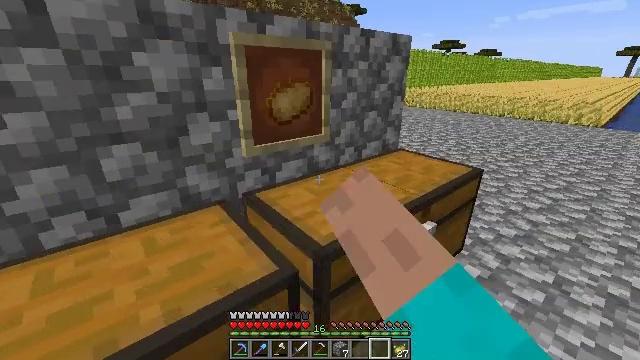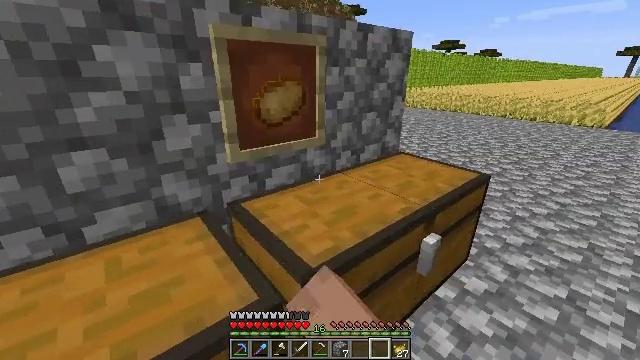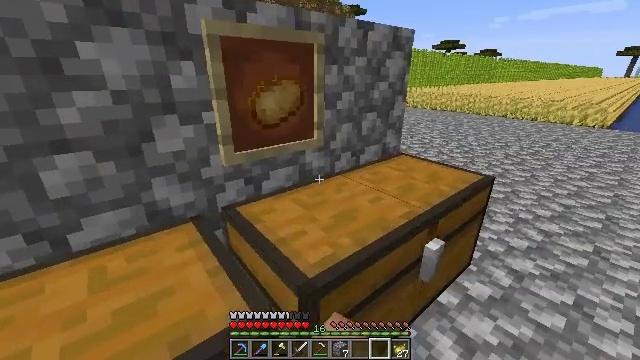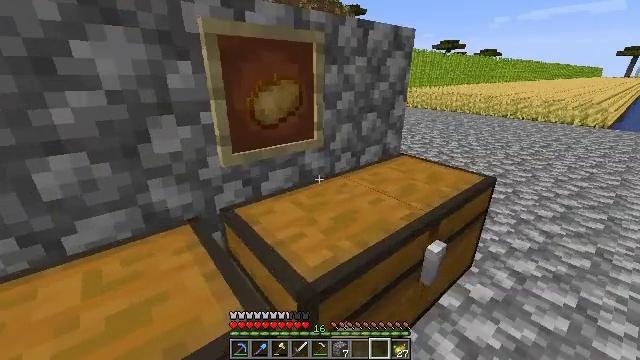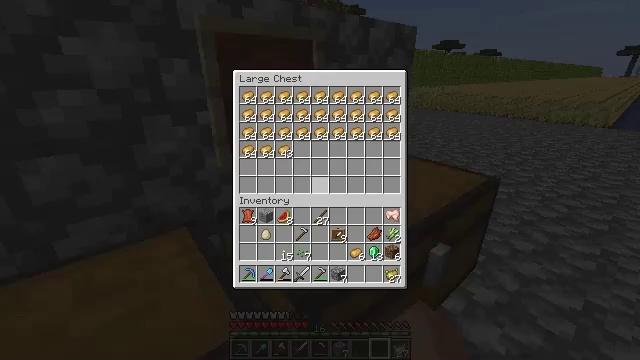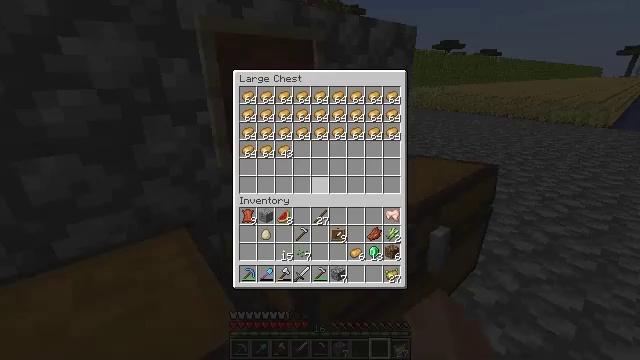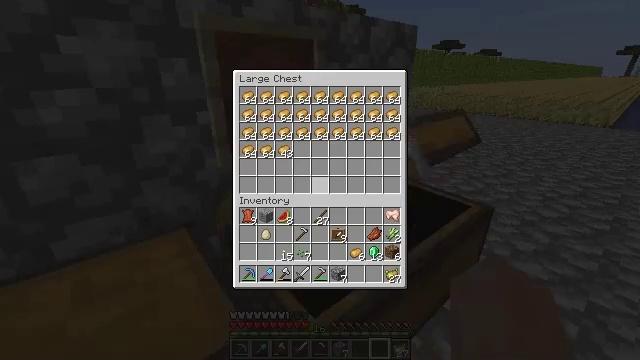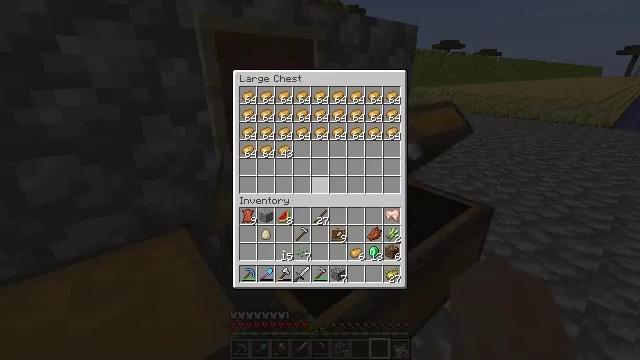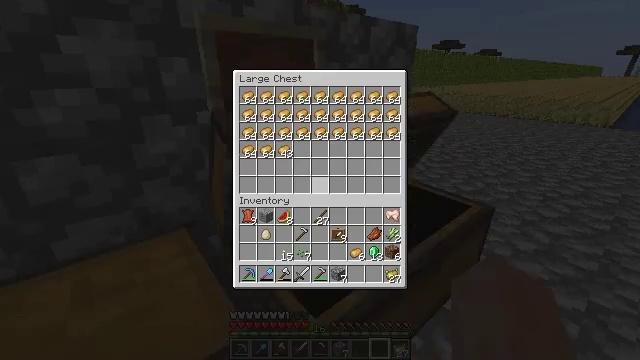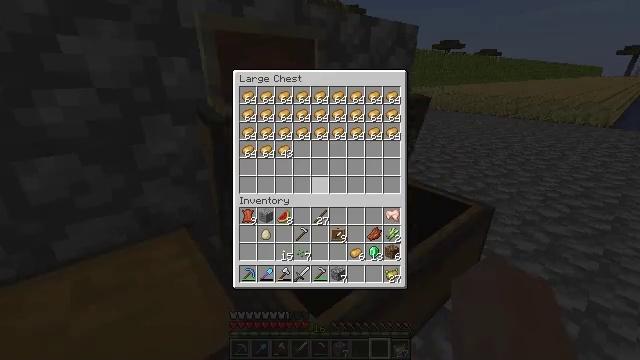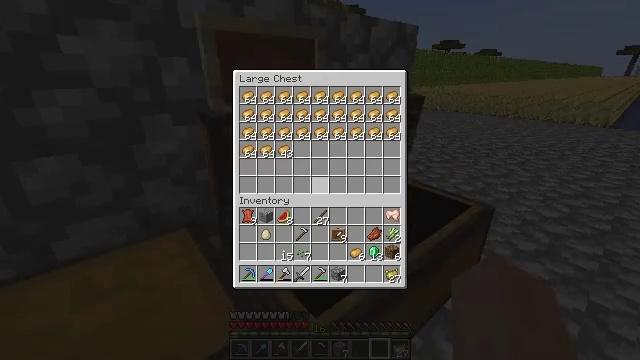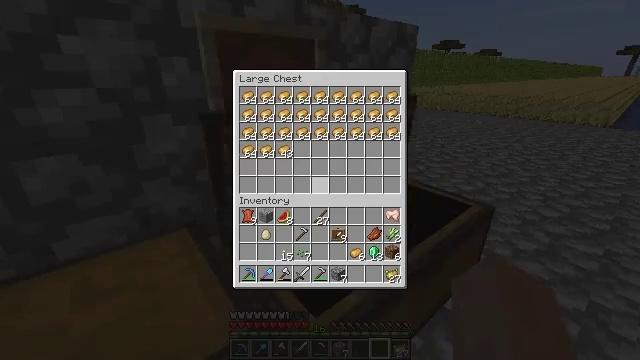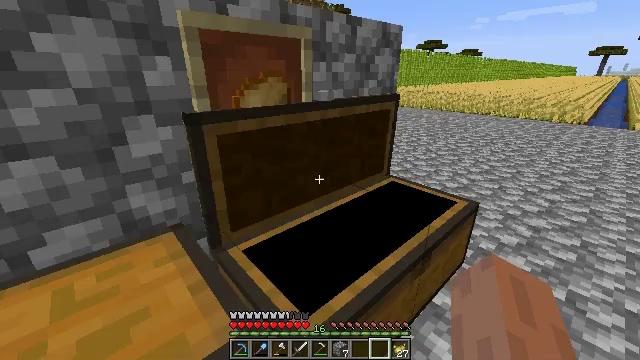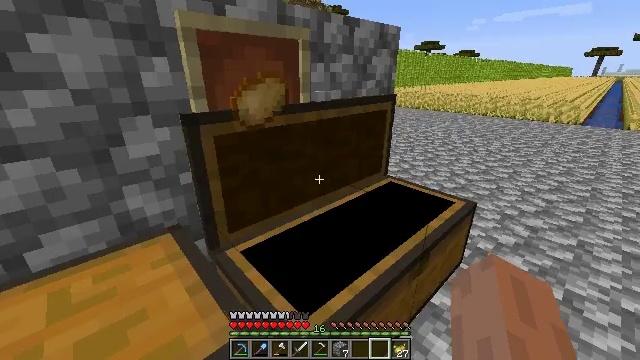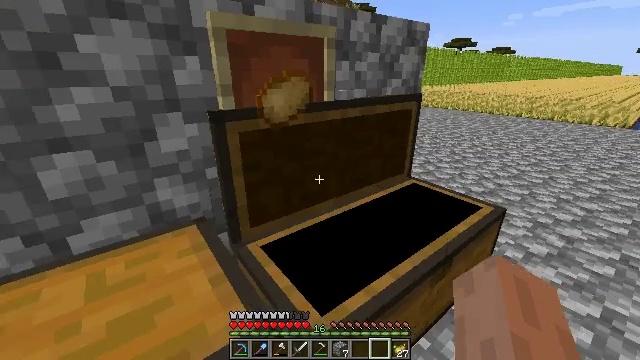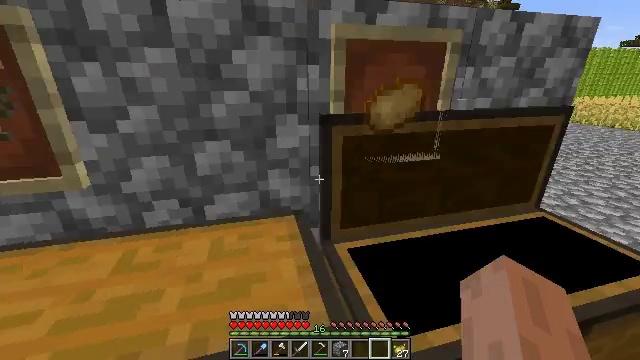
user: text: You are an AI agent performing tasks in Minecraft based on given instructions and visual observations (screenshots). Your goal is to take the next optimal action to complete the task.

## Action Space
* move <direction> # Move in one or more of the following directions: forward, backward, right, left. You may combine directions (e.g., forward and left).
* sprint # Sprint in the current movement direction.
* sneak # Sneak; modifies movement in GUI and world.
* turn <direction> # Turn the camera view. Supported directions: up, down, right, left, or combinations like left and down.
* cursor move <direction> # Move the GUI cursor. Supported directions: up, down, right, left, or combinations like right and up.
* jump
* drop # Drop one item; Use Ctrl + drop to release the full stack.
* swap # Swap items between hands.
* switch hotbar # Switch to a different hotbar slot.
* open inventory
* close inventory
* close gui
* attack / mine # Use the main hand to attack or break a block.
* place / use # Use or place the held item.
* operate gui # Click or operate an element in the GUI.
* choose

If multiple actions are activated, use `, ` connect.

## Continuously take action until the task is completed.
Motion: motion action
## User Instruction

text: Mine the pumpkin from the ground.
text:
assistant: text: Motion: use / place
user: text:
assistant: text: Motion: use / place
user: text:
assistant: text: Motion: no_op
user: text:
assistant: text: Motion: open gui
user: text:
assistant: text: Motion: no_op
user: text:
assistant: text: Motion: no_op
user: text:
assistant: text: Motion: no_op
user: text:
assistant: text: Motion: no_op
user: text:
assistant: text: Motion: no_op
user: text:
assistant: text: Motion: no_op
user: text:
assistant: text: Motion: no_op
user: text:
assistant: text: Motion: cursor move right
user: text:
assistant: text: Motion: close gui
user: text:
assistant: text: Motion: turn left
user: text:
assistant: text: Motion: turn left and up
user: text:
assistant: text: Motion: move forward, turn left and up
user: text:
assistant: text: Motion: move forward, turn left
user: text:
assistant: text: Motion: move forward, turn left
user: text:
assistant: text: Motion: move forward, turn left
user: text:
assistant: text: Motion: move forward, sprint
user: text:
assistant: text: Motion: move forward, sprint
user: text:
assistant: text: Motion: move forward, sprint
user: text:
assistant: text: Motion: move forward, sprint
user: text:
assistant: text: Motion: move forward, sprint
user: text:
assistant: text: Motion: move forward, sprint, turn left
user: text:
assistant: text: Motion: move forward, sprint
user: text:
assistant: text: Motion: move forward, sprint
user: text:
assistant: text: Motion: move forward, sprint
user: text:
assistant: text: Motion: move forward, sprint, jump
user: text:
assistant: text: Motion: move forward, sprint, jump